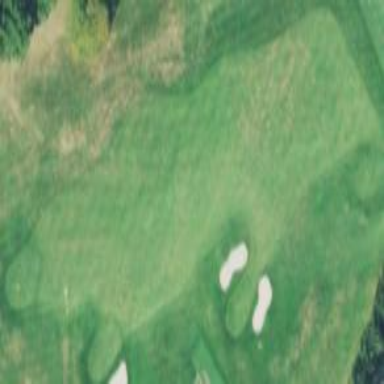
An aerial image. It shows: Golf fairway surrounded by grass.